Question: Git for Windows 2.4.5.
It works fine with a local config-file:
'''
git config -f "d:\dev\settings\gitconfig.txt" http.proxy http://@proxy2:8080
'''
I need to do the same with a config-file which is located at the network in our domain. This config-file is common for all developers of our company and has common settings (the proxy settings, for example). I have full rights for working with that directory. I launch this:
'''
git config -f "\\hyprostr\dfs\groups\developers\settings\gitconfig.txt" http.proxy http://@proxy2:8080
'''
But it doesn't work. I see the message:

if I press 'y' then I get the same message again...
Why does it happen and how can I fix it?
This works fine:
'''
echo 123 > "\\hyprostr\dfs\groups\developers\settings\gitconfig.txt"
'''
and this works fine too:
'''
mv "\\hyprostr\dfs\groups\developers\settings\gitconfig.txt" "\\hyprostr\dfs\groups\developers\settings\gitconfig2.txt"
'''
So, I don't understand the reason of the problem...
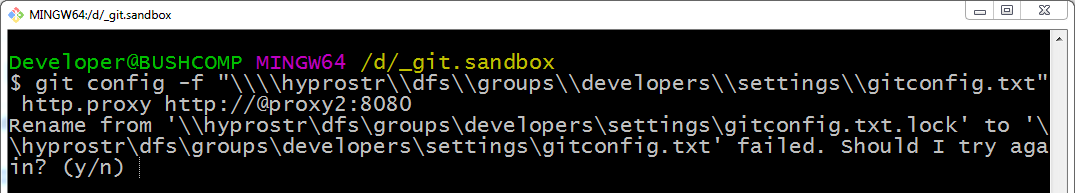
Answer: This (and <URL>:
> Many bugs have been fixed with the mingw-64 bash on top of which git
for windows is based.